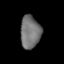
Tissue: lung
Cell type: Fibroblasts
Senescence score: 0.6329
Nuclear area (px): 645
Mean DAPI intensity: 113.907